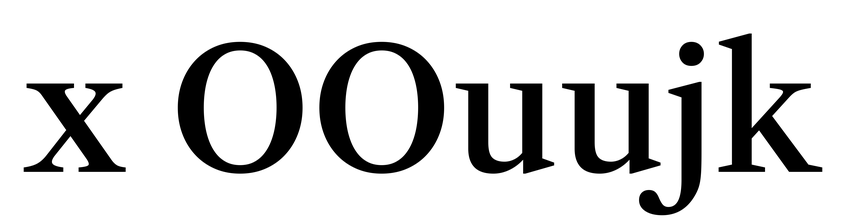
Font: LibreCaslonText_Medium